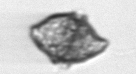
Label: Kryptoperidinium_triquetrum